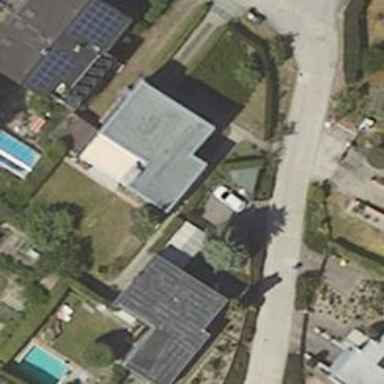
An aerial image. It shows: Simple and straightforward house.